【题型】解答题　【知识点】解析几何　【难度】medium
已知椭圆$C$:$\frac{x^2}{a^2}+\frac{y^2}{b^2}=1(a>b>0)$的离心率为$\frac{\sqrt{2}}{2}$，以其四个顶点为顶点的四边形形的面积等于$8\sqrt{2}$．动直线$l_1$、$l_2$都过点$M(0,m)(0<m<1)$，斜率分别为$k$、$-3k$，$l_1$与椭圆$C$交于点$A$、$P$，$l_2$与椭圆$C$交于点$B$、$Q$，点$P$、$Q$分别在第一、四象限且$PQ\perp x$轴．

(1)求椭圆$C$的标准方程；

(2)若直线$l_1$与$x$轴交于点$N$，求证：$|NP|=2|MN|$；

(3)求直线$AB$的斜率的最小值，并求直线$AB$的斜率取最小值时的直线$l_1$的方程.
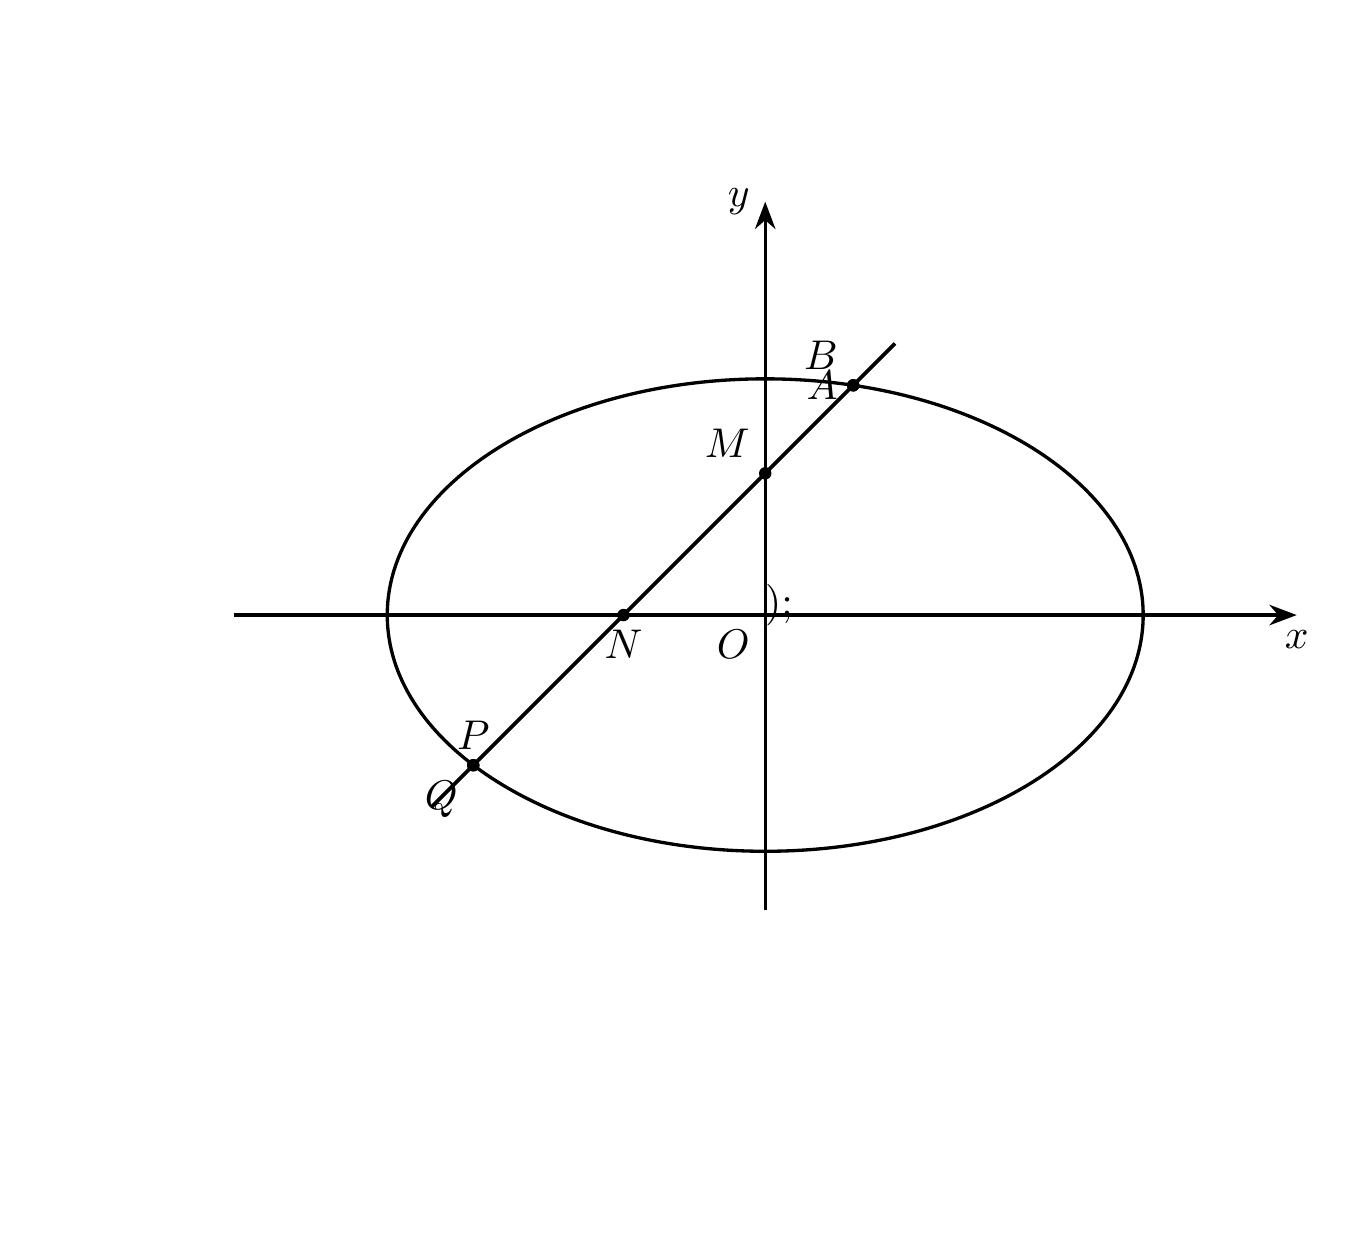
【解答】
【答案】(1)$\frac{x^2}{8}+\frac{y^2}{4}=1$

(2)证明见解析

(3)$\frac{\sqrt{6}}{6}$，$y=\frac{\sqrt{6}}{6}x+\frac{2\sqrt{7}}{7}$

【分析】（1）根据已知条件，分别求出$a$、$b$、$c$的值即可.

（2）根据两个斜率的关系式求得$y_0=2m$，由两点间距离公式求得$|NP|$、$|NM|$即可.

（3）联立直线与椭圆方程解得$x_1$、$x_2$，代入直线$AB$的斜率公式再应用基本不等式可求得结果.

【详解】（1）设椭圆$C$的焦距为$2c$，则由$\frac{c}{a}=\frac{\sqrt{2}}{2}$，$a^2=b^2+c^2$且$2ab=8\sqrt{2}$，
可得$b=c=2$，$a=2\sqrt{2}$，所以椭圆$C$的方程为$\frac{x^2}{8}+\frac{y^2}{4}=1$．

（2）设$P(x_0,y_0)$，$Q(x_0,-y_0)$，则$k=\frac{y_0-m}{x_0}$，$-3k=\frac{-y_0-m}{x_0}$，
可得$\frac{-y_0-m}{x_0}=-3\cdot\frac{y_0-m}{x_0}$，解得$y_0=2m$，
又$|NP|=\sqrt{1+\frac{1}{k^2}}|2m|$，$|NM|=\sqrt{1+\frac{1}{k^2}}|m|$，所以$|NP|=2|NM|$．

（3）设$A(x_1,y_1)$，$B(x_2,y_2)$，直线$l_1$，$l_2$的方程分别为$y=kx+m$，$y=-3kx+m$，
由（2）知$y_0=2m$，所以$k=\frac{m}{x_0}$，又$m$，$x_0$均大于0，可知$k>0$，
由$\begin{cases}
y=kx+m \\
x^2+2y^2=8
\end{cases}$可得$(1+2k^2)x^2+4kmx+2m^2-8=0$，
所以$x_0x_1=\frac{2m^2-8}{1+2k^2}$，即$x_1=\frac{1}{x_0}\cdot\frac{2m^2-8}{1+2k^2}$，同理可得$x_2=\frac{1}{x_0}\cdot\frac{2m^2-8}{1+2(-3k)^2}=\frac{1}{x_0}\cdot\frac{2m^2-8}{1+18k^2}$，

直线$AB$的斜率为
\[
\frac{y_1-y_2}{x_1-x_2}=\frac{(kx_1+m)-(-3kx_2+m)}{x_1-x_2}
=\frac{\frac{k(2m^2-8)}{(1+2k^2)x_0}-\frac{3k(2m^2-8)}{(1+18k^2)x_0}}{\frac{2m^2-8}{(1+2k^2)x_0}-\frac{2m^2-8}{(1+18k^2)x_0}}
\]
\[
=\frac{k(4+24k^2)}{16k^2}=\frac{1}{4}\left(\frac{1}{k}+6k\right)\geq\frac{\sqrt{6}}{2}（当且仅当k=\frac{\sqrt{6}}{6}时取等号）.
\]

当$k=\frac{\sqrt{6}}{6}$时，$x_0=\sqrt{6}m$，此时$P(\sqrt{6}m,2m)$在椭圆$C$上，
所以$\frac{6m^2}{8}+\frac{4m^2}{4}=1$，又$0<m<1$，可得$m=\frac{2\sqrt{7}}{7}$，

所以直线$AB$的斜率的最小值为$\frac{\sqrt{6}}{6}$，且当直线$AB$的斜率取最小值时的直线$l_1$的方程为$y=\frac{\sqrt{6}}{6}x+\frac{2\sqrt{7}}{7}$．